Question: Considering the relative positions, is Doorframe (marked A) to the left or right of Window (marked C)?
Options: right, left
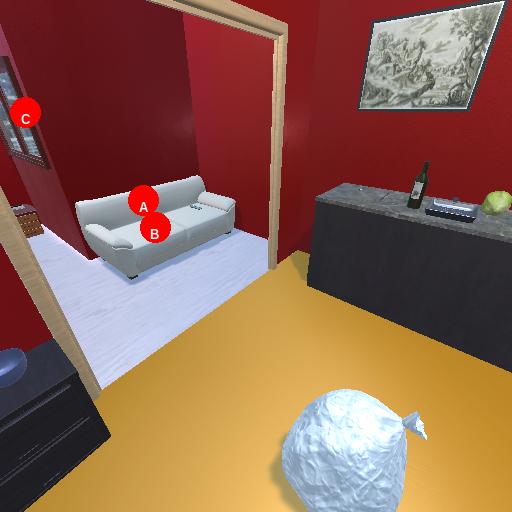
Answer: right